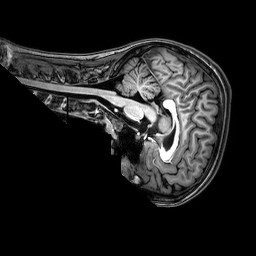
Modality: T1w
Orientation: sagittal
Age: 14
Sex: female
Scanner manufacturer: philips
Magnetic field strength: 3 T
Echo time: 0.0038 s